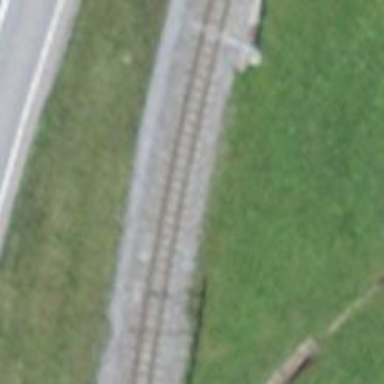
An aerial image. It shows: Narrow-gauge railway with electrified contact line.